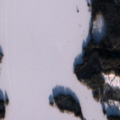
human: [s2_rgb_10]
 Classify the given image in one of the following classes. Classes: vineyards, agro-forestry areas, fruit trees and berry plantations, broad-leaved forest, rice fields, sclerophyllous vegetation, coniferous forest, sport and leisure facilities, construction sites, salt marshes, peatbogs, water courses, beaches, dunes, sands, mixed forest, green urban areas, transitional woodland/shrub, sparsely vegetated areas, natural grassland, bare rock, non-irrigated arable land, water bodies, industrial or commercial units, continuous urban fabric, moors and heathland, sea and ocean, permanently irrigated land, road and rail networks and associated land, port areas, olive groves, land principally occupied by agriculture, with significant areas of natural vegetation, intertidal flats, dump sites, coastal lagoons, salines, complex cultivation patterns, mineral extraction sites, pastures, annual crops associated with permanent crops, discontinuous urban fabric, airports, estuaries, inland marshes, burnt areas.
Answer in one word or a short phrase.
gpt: land principally occupied by agriculture, with significant areas of natural vegetation, coniferous forest, mixed forest, water bodies